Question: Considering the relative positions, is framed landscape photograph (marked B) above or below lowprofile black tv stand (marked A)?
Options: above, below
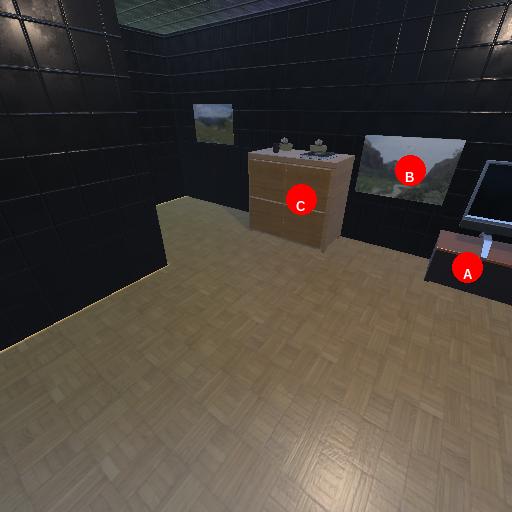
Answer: above